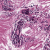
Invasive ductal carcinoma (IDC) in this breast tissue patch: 0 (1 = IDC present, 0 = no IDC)